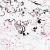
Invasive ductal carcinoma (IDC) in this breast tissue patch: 0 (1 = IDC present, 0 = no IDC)